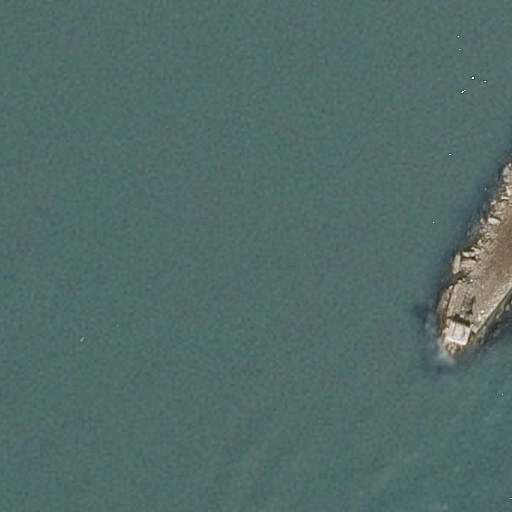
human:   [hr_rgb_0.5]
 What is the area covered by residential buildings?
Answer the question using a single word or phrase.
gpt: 0m2

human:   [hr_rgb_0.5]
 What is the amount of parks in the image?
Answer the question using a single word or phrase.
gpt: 1

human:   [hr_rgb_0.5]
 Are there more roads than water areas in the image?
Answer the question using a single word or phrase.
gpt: no

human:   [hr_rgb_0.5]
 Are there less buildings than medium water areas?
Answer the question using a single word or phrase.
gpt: no

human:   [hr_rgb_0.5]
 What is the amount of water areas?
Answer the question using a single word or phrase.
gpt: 2

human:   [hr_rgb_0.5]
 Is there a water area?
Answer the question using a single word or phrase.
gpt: yes

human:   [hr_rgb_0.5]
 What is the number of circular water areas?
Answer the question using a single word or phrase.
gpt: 0

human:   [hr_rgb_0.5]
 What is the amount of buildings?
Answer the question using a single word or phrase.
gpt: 0

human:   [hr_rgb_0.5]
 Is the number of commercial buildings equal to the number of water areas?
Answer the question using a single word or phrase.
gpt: no

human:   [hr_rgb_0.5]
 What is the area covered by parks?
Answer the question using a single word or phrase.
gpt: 2763m2

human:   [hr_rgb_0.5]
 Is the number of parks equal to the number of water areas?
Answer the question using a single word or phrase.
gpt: no

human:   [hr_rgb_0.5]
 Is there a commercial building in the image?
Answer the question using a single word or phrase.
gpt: no

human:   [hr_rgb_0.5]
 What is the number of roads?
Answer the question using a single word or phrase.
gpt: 0

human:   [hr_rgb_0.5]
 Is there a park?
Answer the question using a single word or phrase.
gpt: yes

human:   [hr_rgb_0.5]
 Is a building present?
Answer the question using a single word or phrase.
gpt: no

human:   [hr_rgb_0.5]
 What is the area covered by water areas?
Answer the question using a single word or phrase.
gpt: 10428m2

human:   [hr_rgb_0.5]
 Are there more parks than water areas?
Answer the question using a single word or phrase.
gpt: no

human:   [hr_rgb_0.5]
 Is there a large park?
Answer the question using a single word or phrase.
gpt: yes

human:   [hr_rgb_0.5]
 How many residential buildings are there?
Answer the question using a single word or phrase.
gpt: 0

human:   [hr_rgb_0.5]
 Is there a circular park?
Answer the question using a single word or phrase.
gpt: no

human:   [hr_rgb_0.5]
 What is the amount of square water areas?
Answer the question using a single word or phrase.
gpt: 0

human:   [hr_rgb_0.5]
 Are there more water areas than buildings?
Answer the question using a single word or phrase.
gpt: yes

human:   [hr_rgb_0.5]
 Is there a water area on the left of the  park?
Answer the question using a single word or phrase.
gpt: yes

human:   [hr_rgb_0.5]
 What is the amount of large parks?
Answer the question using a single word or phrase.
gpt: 1

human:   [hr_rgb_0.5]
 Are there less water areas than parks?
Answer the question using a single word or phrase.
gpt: no

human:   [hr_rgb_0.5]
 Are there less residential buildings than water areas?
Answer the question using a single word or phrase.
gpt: yes

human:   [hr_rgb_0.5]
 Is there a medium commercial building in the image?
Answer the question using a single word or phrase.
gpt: no

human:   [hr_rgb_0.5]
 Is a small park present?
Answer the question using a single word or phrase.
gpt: no

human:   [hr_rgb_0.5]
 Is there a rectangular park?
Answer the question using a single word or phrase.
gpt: no

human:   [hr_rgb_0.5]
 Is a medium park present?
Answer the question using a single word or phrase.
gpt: no

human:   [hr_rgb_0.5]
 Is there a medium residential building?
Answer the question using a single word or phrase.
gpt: no

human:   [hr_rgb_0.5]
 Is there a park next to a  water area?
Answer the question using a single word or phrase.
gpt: yes

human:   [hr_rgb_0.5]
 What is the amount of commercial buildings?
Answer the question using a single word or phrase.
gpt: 0

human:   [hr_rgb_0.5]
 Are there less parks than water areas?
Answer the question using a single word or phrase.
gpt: yes

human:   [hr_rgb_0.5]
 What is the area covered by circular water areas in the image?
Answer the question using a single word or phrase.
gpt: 0m2

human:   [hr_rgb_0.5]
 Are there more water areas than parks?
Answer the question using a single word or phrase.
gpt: yes

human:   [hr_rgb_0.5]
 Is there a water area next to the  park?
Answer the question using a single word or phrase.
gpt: yes

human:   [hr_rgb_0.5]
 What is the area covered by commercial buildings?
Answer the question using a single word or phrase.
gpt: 0m2

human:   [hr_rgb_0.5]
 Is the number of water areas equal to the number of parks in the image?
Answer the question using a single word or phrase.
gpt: no

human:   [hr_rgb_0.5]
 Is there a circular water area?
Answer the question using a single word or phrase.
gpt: no

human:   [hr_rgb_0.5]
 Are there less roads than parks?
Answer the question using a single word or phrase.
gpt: yes

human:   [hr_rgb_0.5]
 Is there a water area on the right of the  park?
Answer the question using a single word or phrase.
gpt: no

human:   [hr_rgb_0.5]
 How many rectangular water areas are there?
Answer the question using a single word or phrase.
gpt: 1

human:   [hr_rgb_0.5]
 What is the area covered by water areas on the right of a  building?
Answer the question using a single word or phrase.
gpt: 0m2

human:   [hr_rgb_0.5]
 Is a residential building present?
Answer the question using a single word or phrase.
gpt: no

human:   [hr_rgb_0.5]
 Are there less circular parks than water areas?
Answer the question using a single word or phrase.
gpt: yes

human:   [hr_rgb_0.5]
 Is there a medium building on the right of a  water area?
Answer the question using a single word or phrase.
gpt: no

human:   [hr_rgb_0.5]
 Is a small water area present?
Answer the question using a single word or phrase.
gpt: no

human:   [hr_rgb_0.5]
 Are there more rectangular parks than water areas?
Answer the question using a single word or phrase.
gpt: no

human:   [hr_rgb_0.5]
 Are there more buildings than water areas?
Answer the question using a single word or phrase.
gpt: no

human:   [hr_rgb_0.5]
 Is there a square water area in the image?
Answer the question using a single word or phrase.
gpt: no

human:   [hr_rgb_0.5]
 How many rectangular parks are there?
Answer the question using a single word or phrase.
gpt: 0

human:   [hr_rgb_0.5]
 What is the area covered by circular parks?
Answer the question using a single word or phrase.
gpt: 0m2

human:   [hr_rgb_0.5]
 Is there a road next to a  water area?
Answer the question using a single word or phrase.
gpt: no

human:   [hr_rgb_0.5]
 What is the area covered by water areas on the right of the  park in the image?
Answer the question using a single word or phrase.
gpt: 0m2

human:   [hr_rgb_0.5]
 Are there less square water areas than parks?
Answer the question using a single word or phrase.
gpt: yes

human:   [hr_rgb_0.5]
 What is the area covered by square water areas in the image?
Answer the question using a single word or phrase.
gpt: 0m2

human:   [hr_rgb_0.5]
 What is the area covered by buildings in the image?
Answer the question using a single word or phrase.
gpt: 0m2

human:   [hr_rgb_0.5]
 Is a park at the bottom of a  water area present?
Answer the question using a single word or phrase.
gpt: no

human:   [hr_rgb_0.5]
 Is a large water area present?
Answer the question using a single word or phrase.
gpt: yes

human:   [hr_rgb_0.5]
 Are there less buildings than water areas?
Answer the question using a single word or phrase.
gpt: yes

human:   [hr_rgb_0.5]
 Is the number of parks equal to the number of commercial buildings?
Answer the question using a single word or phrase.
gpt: no

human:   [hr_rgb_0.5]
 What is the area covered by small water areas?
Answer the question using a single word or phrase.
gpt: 0m2

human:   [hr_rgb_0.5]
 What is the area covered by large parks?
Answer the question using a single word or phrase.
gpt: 2763m2